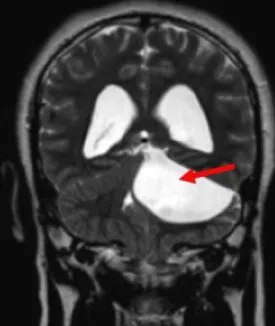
Coronal T2.
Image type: radiology (mri)